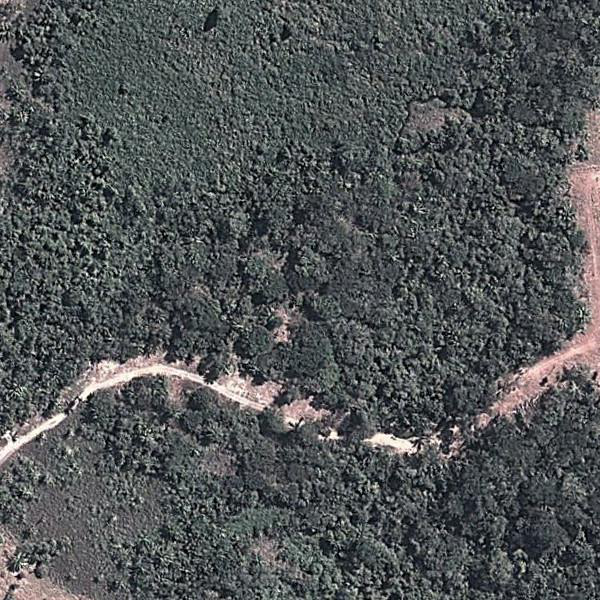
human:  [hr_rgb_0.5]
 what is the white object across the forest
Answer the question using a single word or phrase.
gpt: path